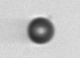
Label: bead